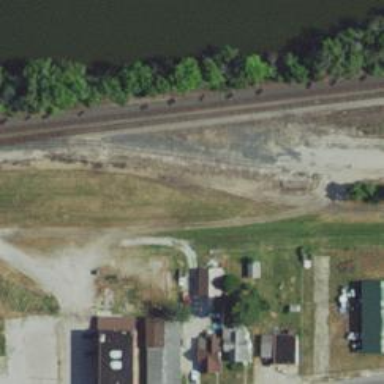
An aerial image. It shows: Railway spur service.